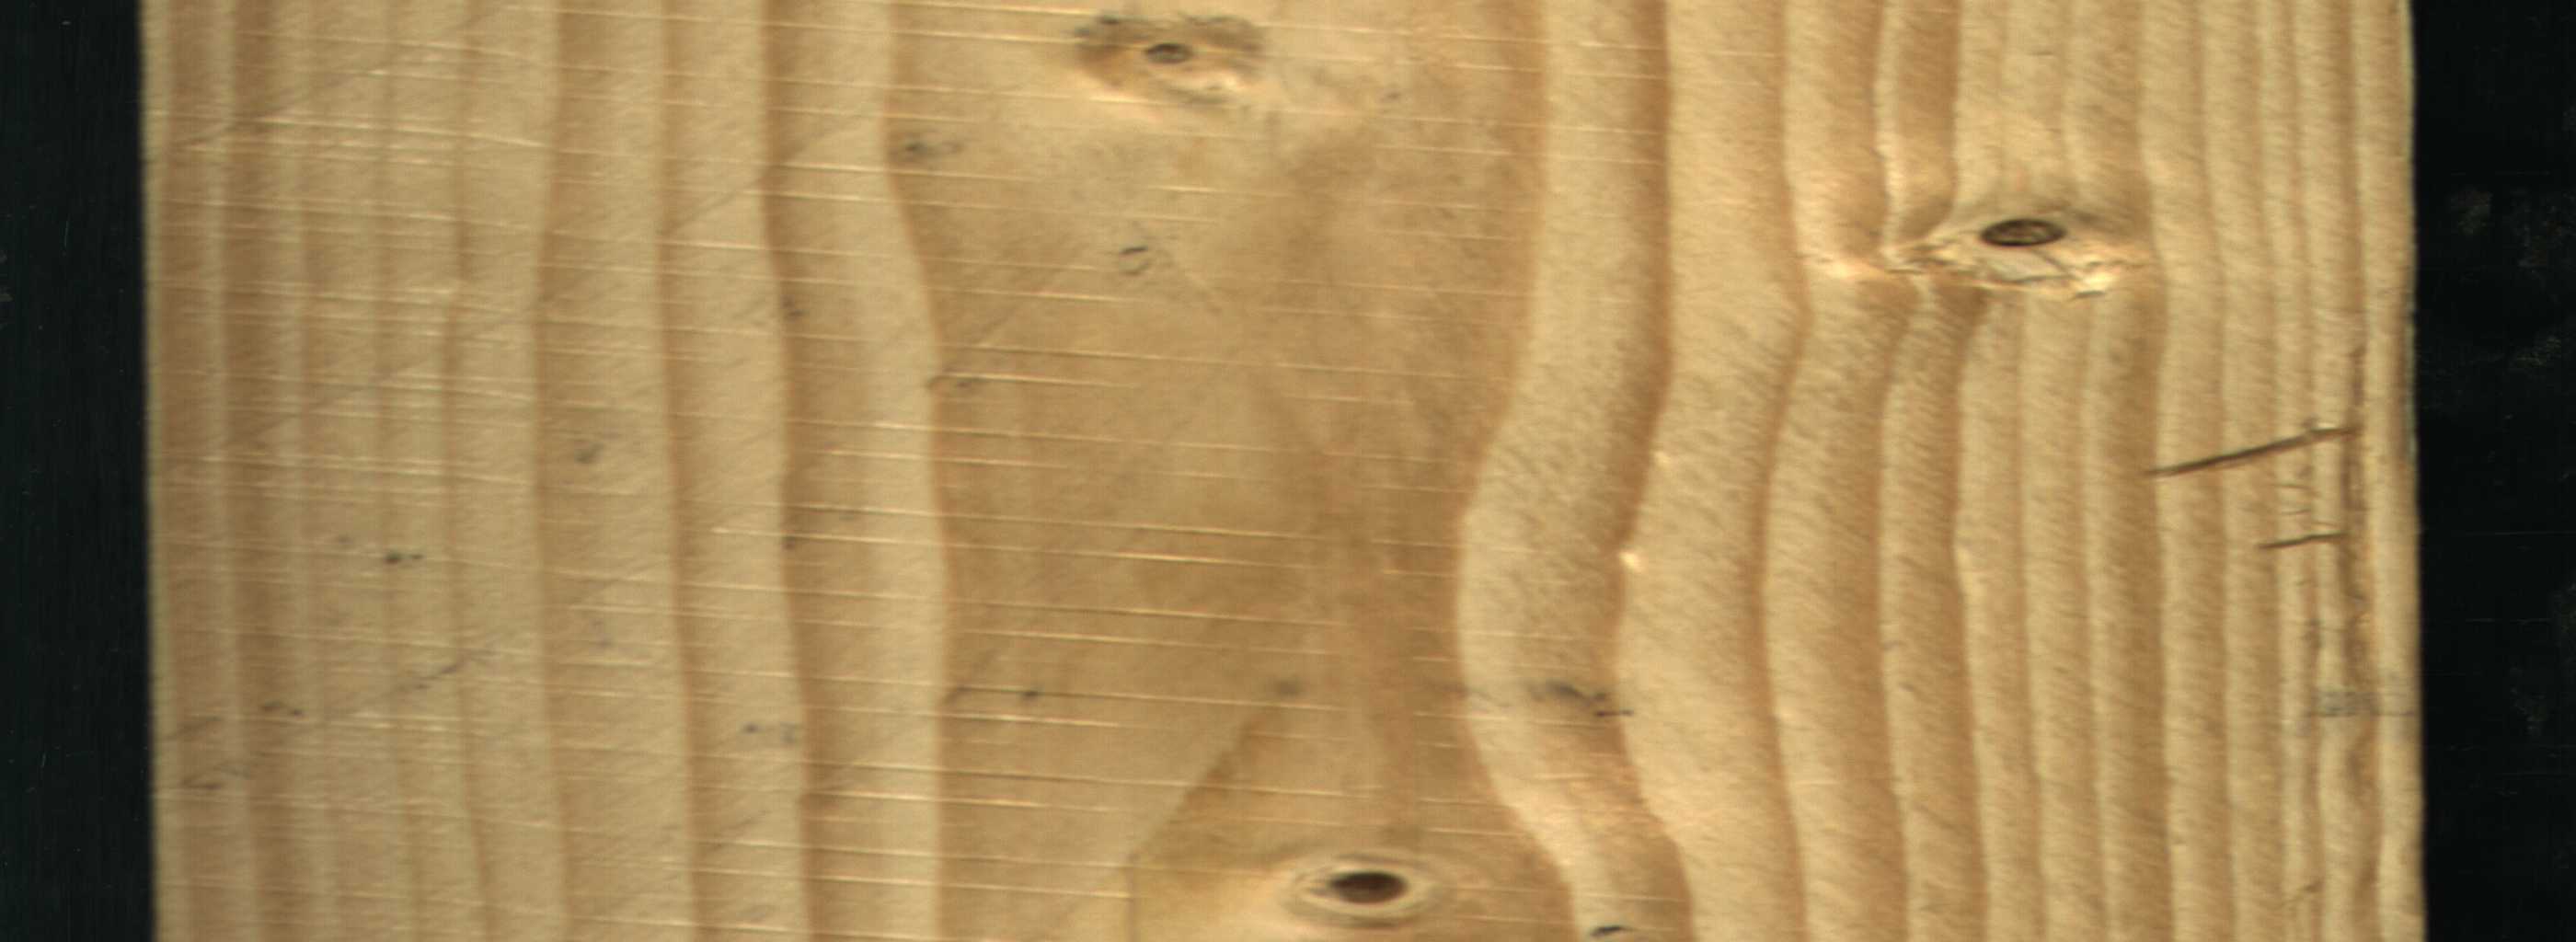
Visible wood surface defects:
Live_Knot
Live_Knot
Live_Knot
Live_Knot